【题型】选择题　【知识点】解析几何　【难度】easy
一个动圆与定圆$F$：$(x + 2)^2 + y^2 = 1$相内切，且与定直线$l$:$x = 3$相切，则此动圆的圆心$M$的轨迹方程是（）\\[4pt]
\noindent A. $y^2 = 8x$ \qquad B. $y^2 = 4x$ \qquad C. $y^2 = -4x$ \qquad D. $y^2 = -8x$\\[6pt]
【解答】
\noindent 【答案】D\\[6pt]
\noindent 【分析】先利用圆与圆的位置关系，直线与圆的位置关系找到动点$M$的几何条件，再根据抛物线的定义确定动点$M$的轨迹，最后利用抛物线的标准方程写出轨迹方程。\\[6pt]
\noindent 【详解】设动圆$M$的半径为$r$，依题意：$|MF| = r - 1$，\\[4pt]

\noindent 点$M$到定直线$x = 2$的距离为$d = r - 1$，\\[4pt]
\noindent 所以动点$M$到定点$F(-2,0)$的距离等于到定直线$x = 2$的距离，\\[4pt]
\noindent 即$M$的轨迹为以$F$为焦点，$x = 2$为准线的抛物线，\\[4pt]
\noindent 所以此动圆的圆心$M$的轨迹方程是$y^2 = -8x$。\\[4pt]
\noindent 故选：D．
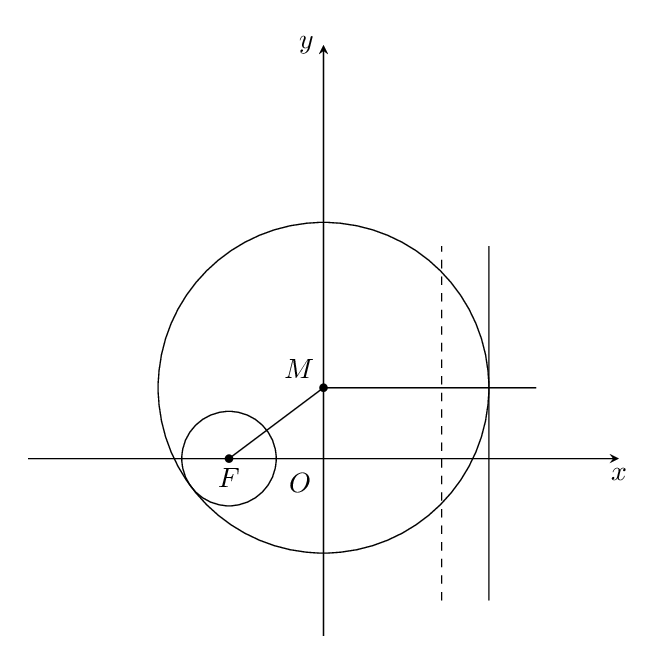